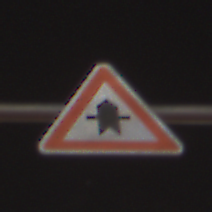
Verkehrszeichen: Vorfahrt
Umgebung: Outdoor, Urban
Tageszeit: Night
Wetter: PartlyCloudy
Licht: Artificial
Jahreszeit: NotSpecified
Kontrast: HighContrast